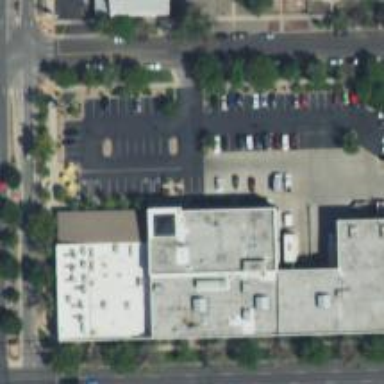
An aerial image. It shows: Parking space is available.